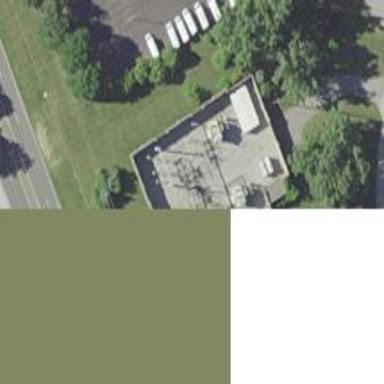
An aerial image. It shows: Switch used for power control.